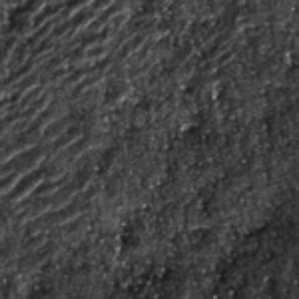
Label: frost